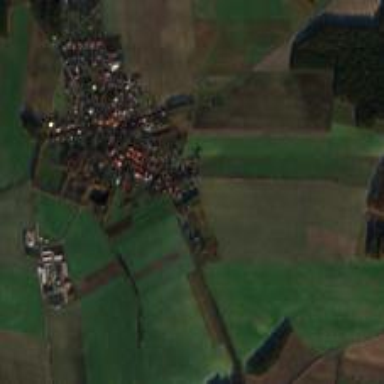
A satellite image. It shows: Village area.